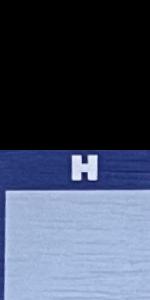
Label: Empty